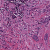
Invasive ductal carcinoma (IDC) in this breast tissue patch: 1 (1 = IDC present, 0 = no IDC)